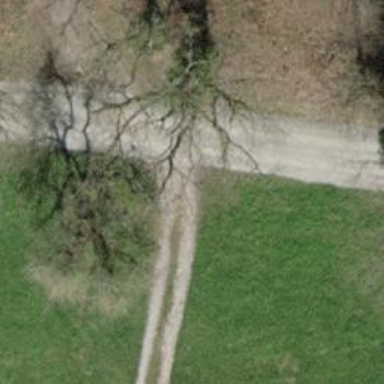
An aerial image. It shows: Unpaved path.